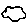
Label: cloud